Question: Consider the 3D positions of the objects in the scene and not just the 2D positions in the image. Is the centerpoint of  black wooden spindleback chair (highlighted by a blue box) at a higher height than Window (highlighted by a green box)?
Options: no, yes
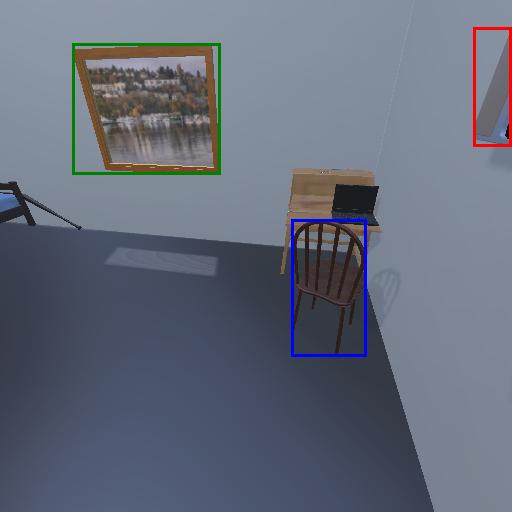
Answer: no